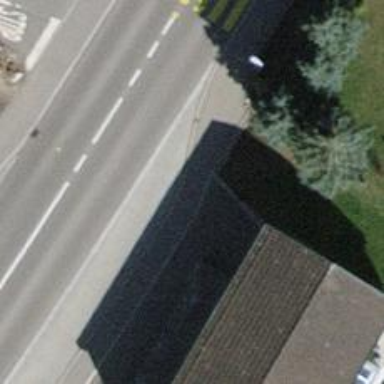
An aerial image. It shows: Bus stop with platform for public transport.